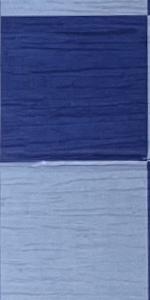
Label: Empty